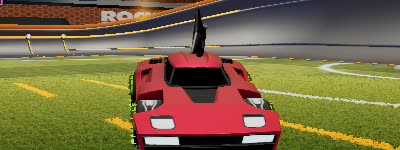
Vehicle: breakout